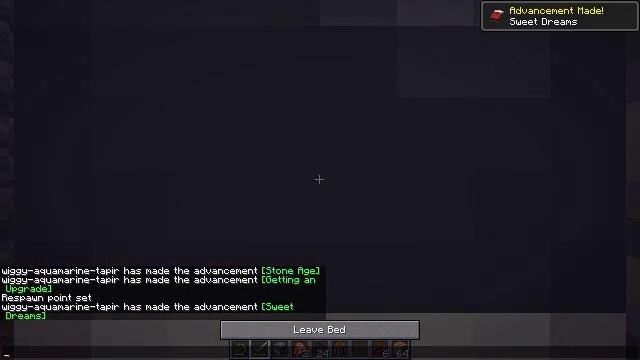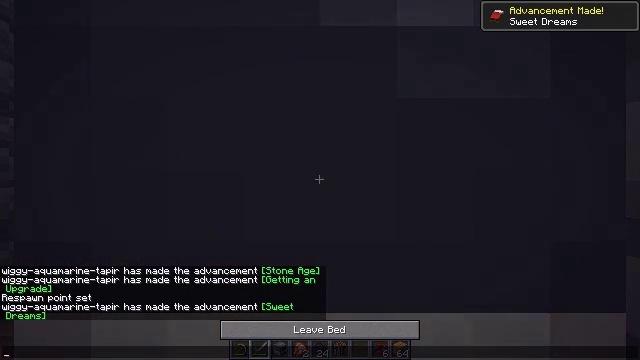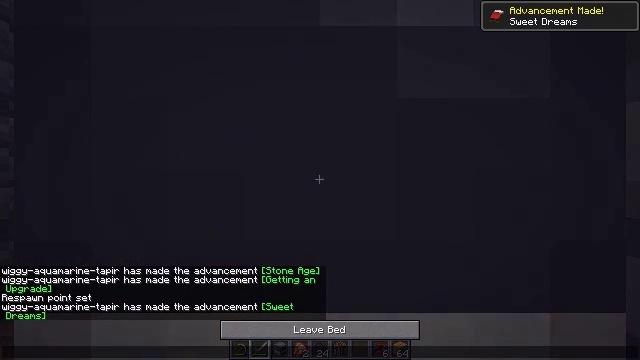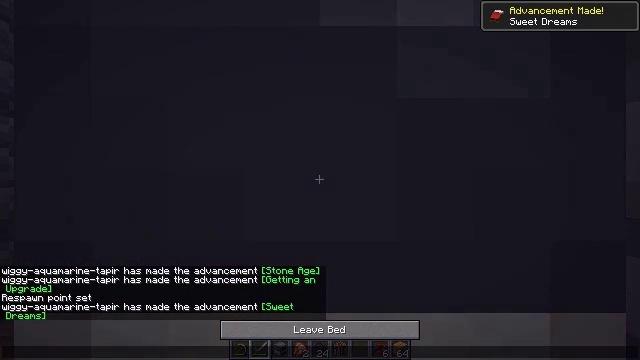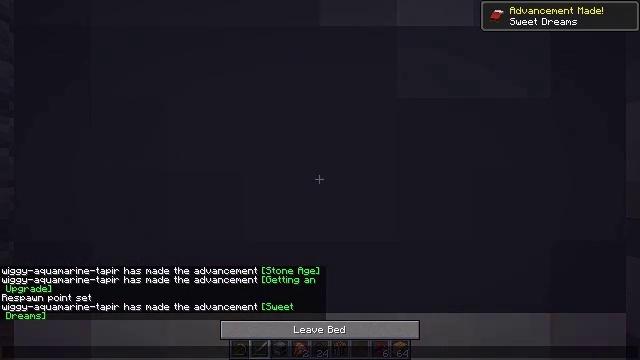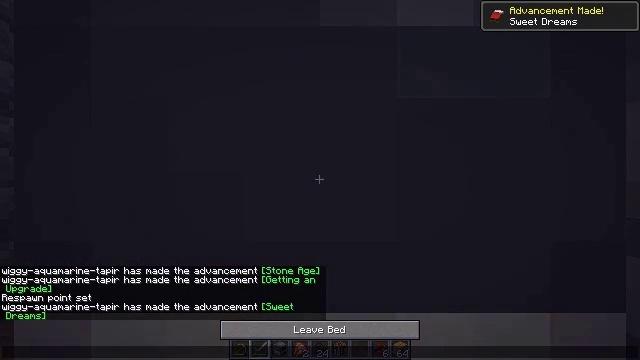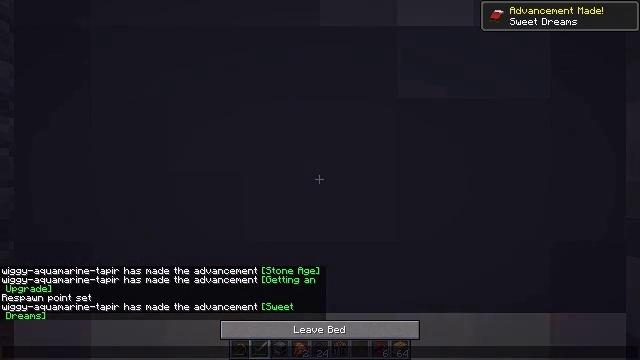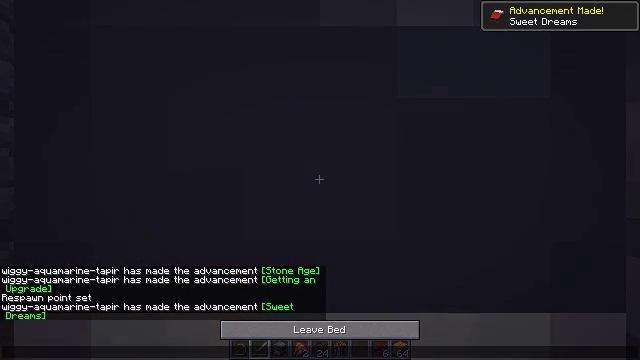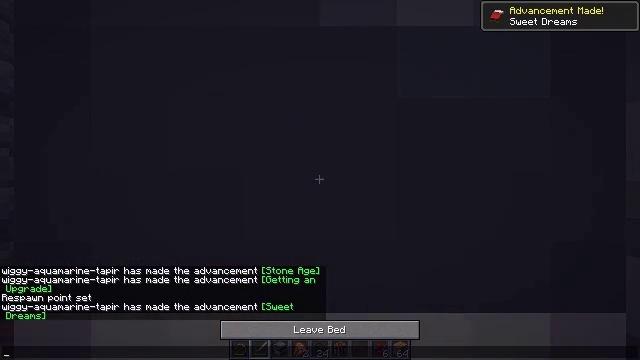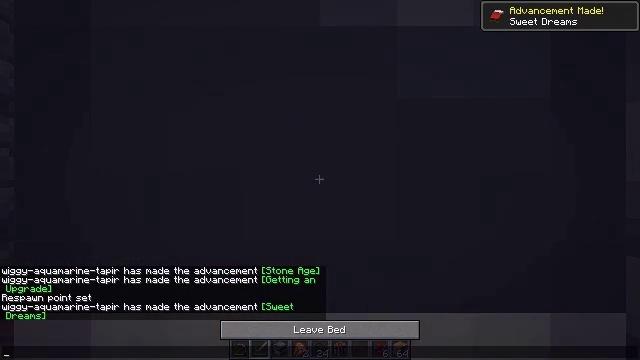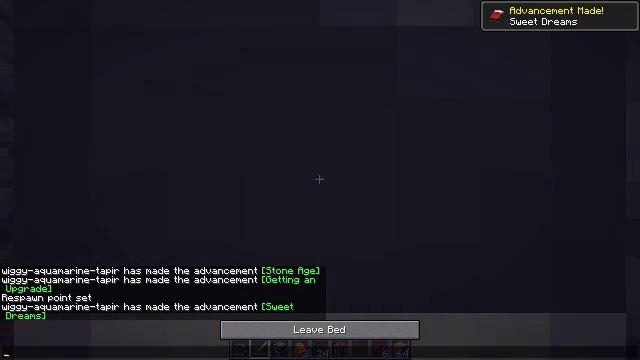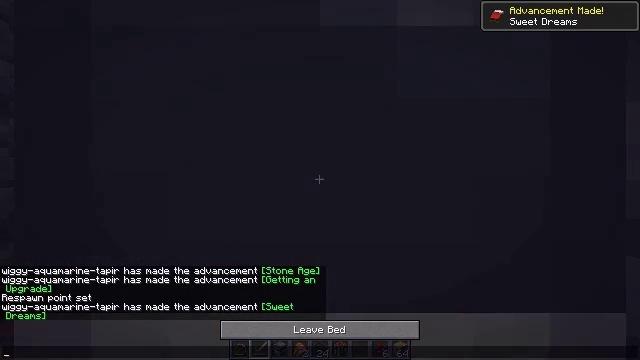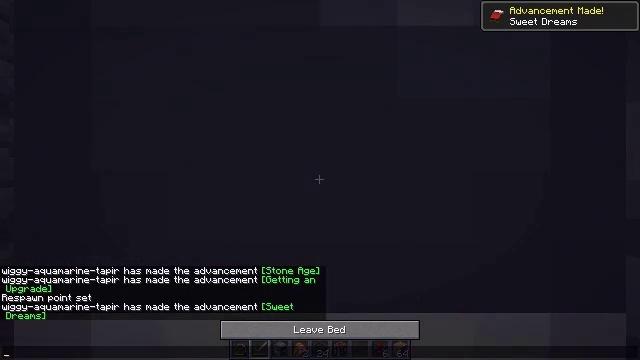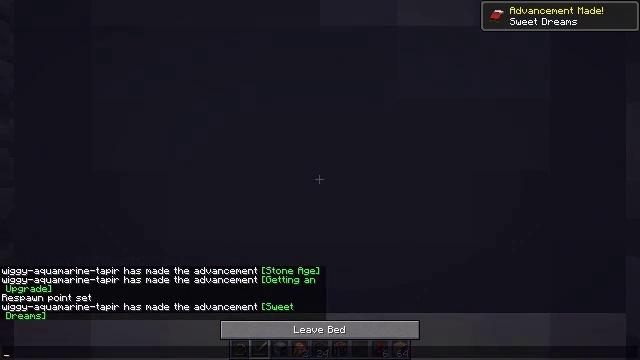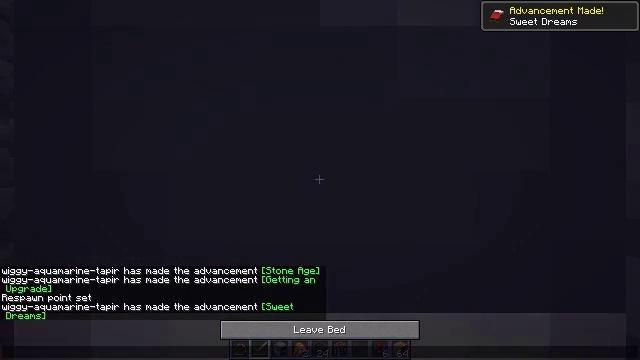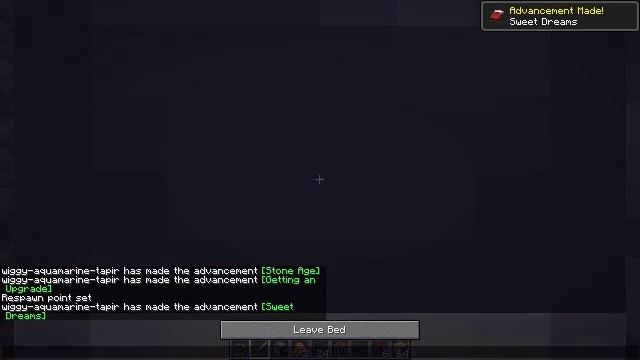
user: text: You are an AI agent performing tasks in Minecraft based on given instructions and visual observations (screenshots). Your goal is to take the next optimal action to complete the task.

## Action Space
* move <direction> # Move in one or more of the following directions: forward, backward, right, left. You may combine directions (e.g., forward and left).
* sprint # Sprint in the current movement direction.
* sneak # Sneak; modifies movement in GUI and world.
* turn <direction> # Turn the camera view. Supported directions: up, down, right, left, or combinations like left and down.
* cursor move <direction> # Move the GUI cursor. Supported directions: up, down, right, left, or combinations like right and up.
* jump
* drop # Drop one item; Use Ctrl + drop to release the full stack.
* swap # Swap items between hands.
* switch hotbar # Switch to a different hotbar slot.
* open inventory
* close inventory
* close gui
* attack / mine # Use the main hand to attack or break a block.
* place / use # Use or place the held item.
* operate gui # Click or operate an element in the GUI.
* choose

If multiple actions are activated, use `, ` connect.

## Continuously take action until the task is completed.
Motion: motion action
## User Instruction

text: Gather birch leaves using hands or shears.
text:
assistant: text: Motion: no_op
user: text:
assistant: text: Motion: no_op
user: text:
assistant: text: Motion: no_op
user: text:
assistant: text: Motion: no_op
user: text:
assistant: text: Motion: no_op
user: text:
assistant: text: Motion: no_op
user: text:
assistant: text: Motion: no_op
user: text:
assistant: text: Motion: no_op
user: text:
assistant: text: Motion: no_op
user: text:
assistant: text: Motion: no_op
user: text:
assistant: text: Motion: no_op
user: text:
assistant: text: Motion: no_op
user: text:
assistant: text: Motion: no_op
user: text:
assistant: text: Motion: no_op
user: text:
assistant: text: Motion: no_op
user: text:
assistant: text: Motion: no_op
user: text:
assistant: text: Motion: no_op
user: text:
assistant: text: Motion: no_op
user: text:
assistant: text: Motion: no_op
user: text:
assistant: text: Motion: no_op
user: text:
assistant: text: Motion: no_op
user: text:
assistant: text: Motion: no_op
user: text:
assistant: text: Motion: no_op
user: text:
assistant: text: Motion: no_op
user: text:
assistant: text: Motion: no_op
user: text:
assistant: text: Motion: no_op
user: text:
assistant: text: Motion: no_op
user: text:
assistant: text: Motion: no_op
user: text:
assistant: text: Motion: no_op
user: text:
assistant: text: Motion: no_op